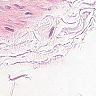
Metastatic tissue present: no